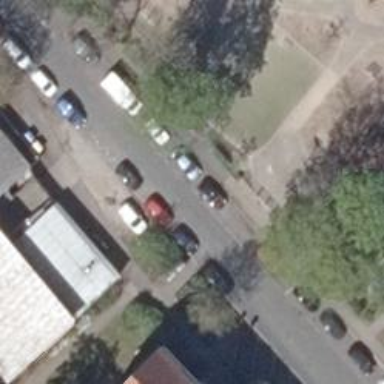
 with parallel parking lanes. There is opposite cycleway and parallel on-street parking."